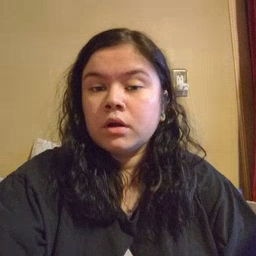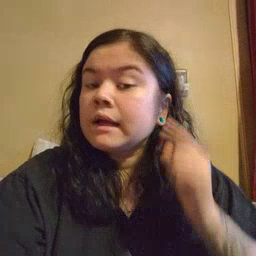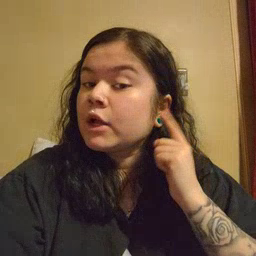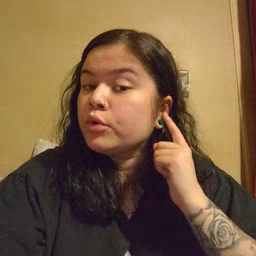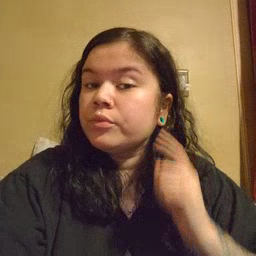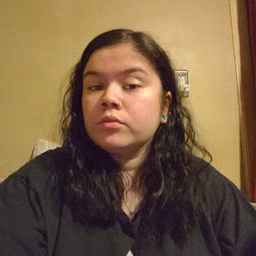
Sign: ear